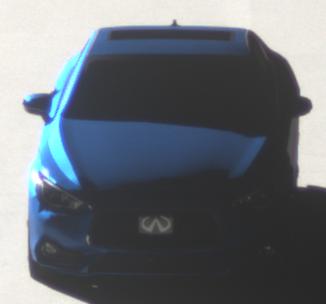
Make: Infiniti
Model: Q60 2.0t
Detailed model: Q60 (V37)
Model produced from: 2016/10
Model produced until: 2018/08
Doors: 2
Color: blue
Road condition: dry road
Daytime: morning or afternoon
Contrast: high contrast